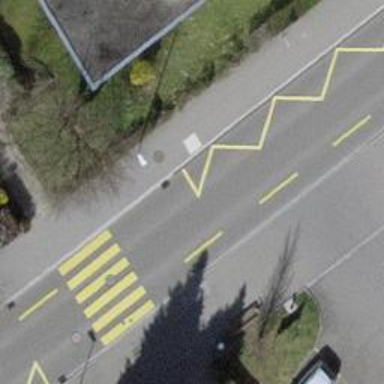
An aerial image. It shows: Bus stop with designated public transport stop position.